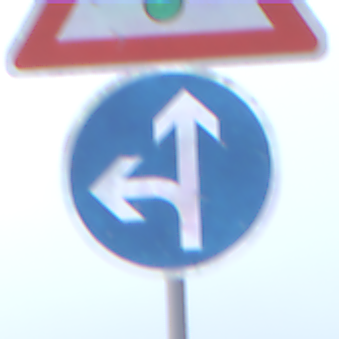
Verkehrszeichen: VorgeschriebeneFahrtrichtungGeradeausOderLinks
Zusatzzeichen oben: Lichtzeichenanlage
Umgebung: Outdoor, Nature
Tageszeit: SunriseSunset
Wetter: Overcast
Licht: Natural
Jahreszeit: NotSpecified
Kontrast: LowContrast